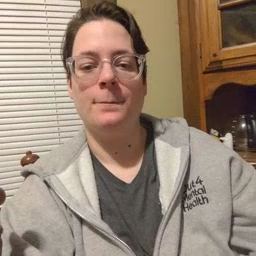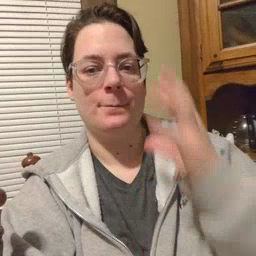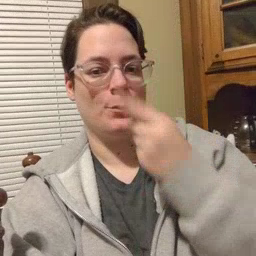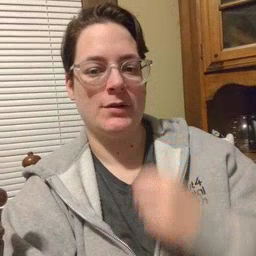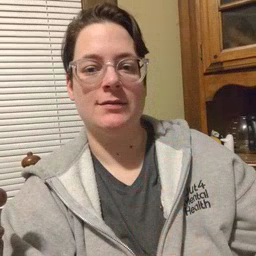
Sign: pretty